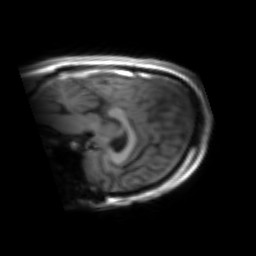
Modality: inplaneT1
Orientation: sagittal
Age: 22
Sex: male
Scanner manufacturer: siemens
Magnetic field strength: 3 T
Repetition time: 1.2 s
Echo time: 0.00251 s